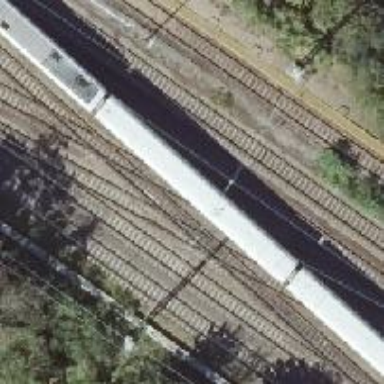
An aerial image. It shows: Railway crossing.